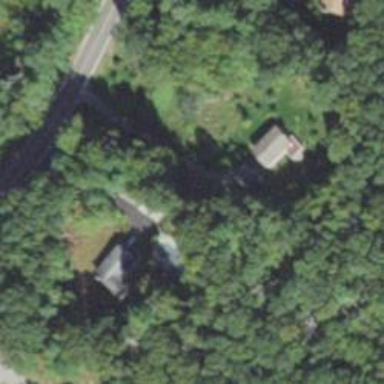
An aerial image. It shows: Residential driveway.